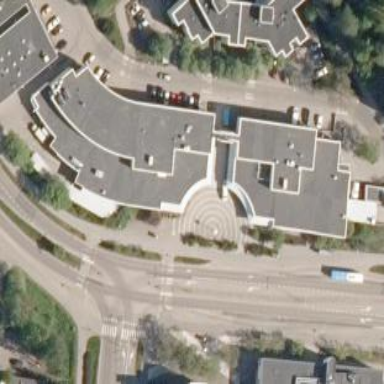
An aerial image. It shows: Part of building is shown in the image.